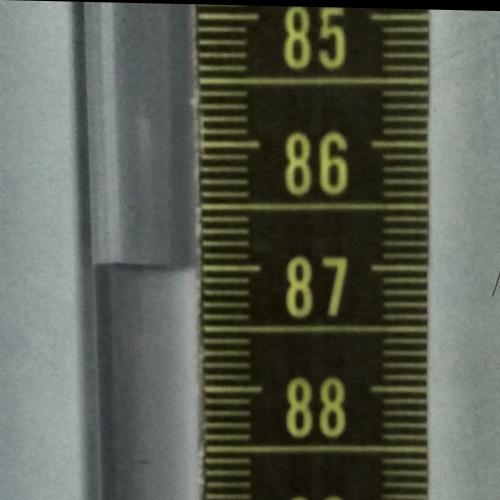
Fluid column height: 87.0 cm